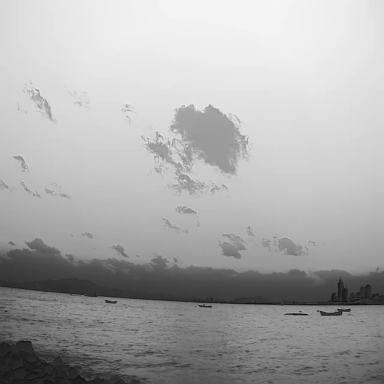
There are four bulk_carriers in the infrared image.